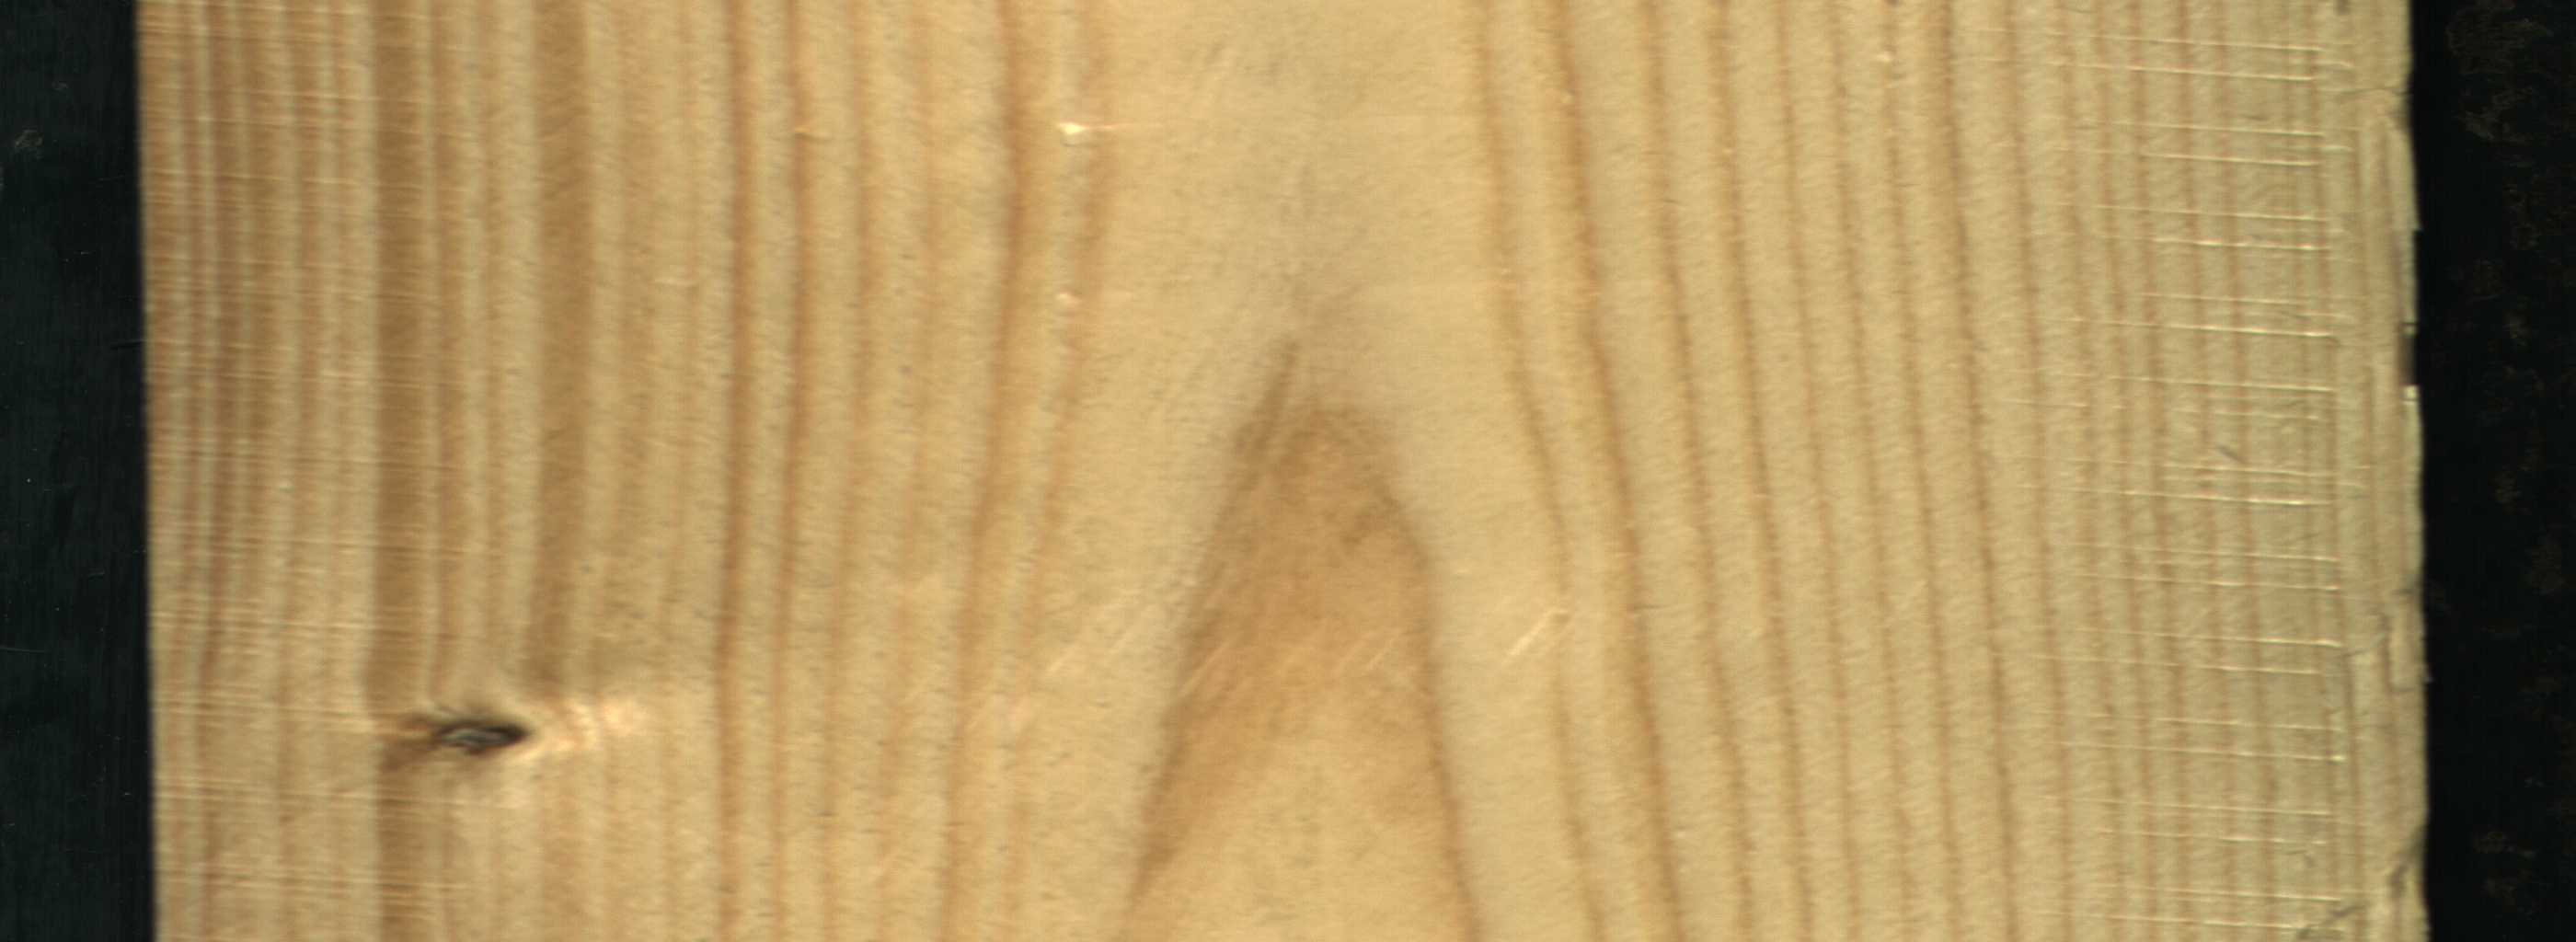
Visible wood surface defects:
Live_Knot